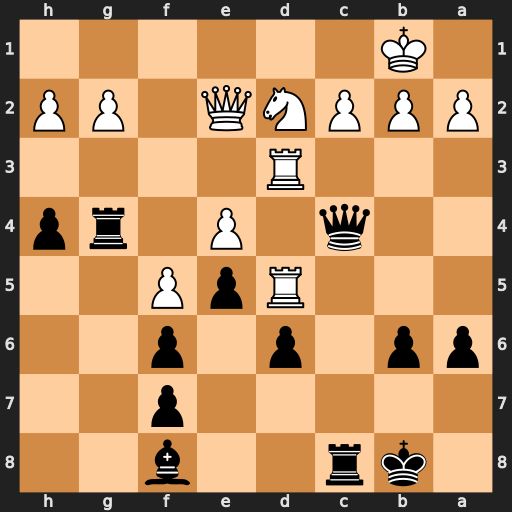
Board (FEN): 1kr2b2/5p2/pp1p1p2/3RpP2/2q1P1rp/3R4/PPPNQ1PP/1K6
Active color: b
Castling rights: -
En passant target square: -
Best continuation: Qxc2+ Ka1 Qc1+